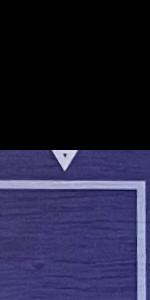
Label: Empty